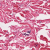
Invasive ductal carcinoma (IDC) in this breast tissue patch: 0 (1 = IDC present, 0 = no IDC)